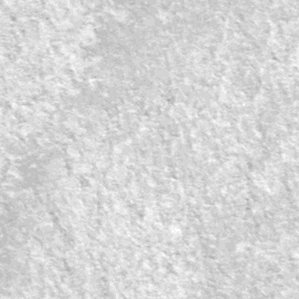
Label: frost